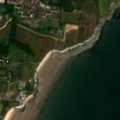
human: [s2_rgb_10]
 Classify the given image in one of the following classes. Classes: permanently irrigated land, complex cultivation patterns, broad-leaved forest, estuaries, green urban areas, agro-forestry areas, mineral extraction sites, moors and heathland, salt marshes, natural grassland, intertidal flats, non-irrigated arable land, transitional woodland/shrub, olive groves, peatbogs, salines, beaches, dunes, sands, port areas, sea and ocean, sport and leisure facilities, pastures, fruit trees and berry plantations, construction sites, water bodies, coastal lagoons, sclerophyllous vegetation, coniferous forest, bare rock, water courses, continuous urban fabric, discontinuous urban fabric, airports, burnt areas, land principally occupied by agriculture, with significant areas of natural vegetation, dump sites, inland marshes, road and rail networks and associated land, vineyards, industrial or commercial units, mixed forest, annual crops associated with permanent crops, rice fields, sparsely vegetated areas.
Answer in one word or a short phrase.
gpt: discontinuous urban fabric, sport and leisure facilities, non-irrigated arable land, complex cultivation patterns, intertidal flats, sea and ocean